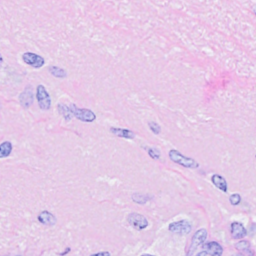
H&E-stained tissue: Breast